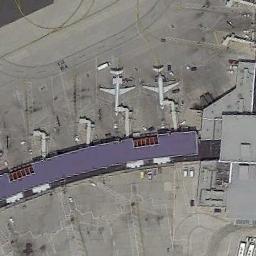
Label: airplane